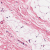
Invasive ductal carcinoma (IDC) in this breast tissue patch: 0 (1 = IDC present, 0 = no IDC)